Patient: sex M, age 76
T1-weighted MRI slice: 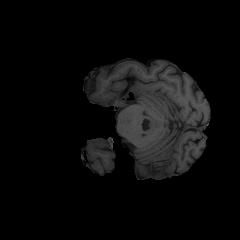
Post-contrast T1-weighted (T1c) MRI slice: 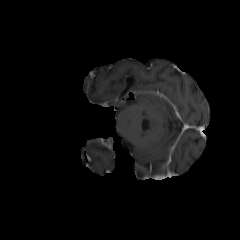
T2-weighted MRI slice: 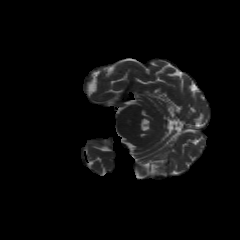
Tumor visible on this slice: no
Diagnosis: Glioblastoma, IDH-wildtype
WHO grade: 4